Question: The question is pretty straightforward. I want to place an ImageView so
that it is aligned with the parents left side and the parents horizontal center.
Is this possible without adding other layouts etc. ?
EDIT:
Here is an image of what i want. Not that the ImageView should align with the parents horizontal center. The height of the ImageView is not important.

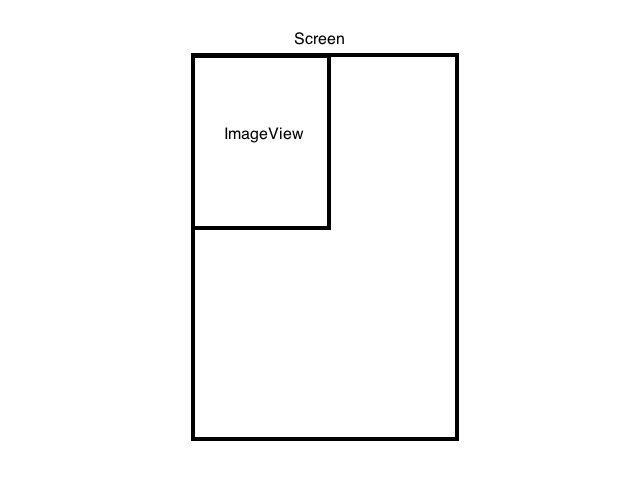
Answer: So, I know this what you don't want, but it is the way to get what you want:
'''
<RelativeLayout
android:layout_height="match_parent"
android:layout_width="match_parent" />
<View
android:id="@+id/anchor"
android:layout_width="0dp"
android:layout_height="0dp"
android:layout_centerHorizontal="true" />
<ImageView
android:layout_width="wrap_content"
android:layout_height="wrap_content"
android:layout_alignParentLeft="true"
android:layout_toLeftOf="@+id/anchor" />
</RelativeLayout>
'''
---
Pre-Edit:
I would specifically put it in a RelativeLayout with these attributes:
'''
<ImageView
android:layout_height="wrap_content"
android:layout_width="wrap_content"
android:layout_centerVertical="true"
android:layout_alignParentLeft="true"
... whatever else you need />
'''
I'm assuming here you want it to be centered vertically as it would be impossible to be aligned left and horizontally centered.